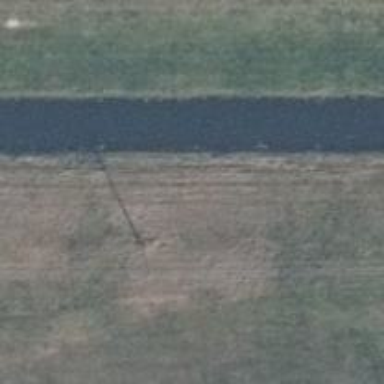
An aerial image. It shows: Power pole.